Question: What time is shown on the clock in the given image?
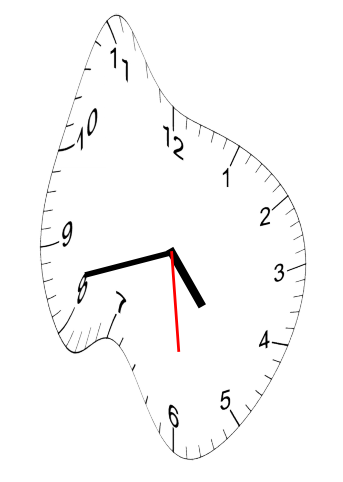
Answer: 04:42:29